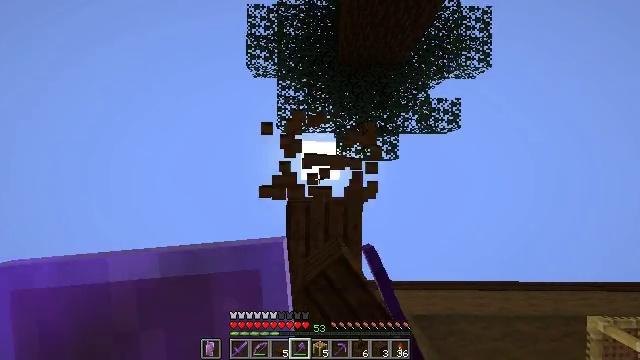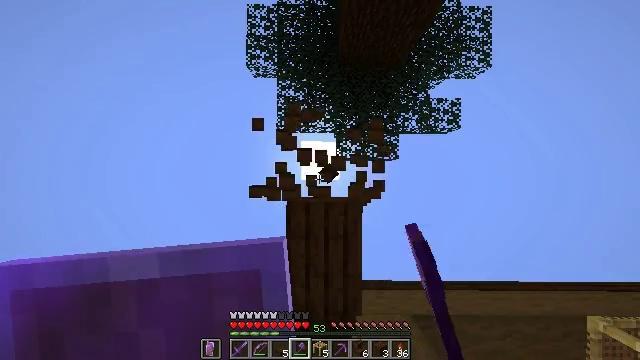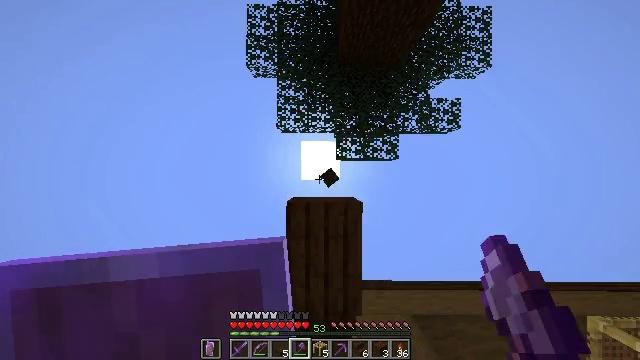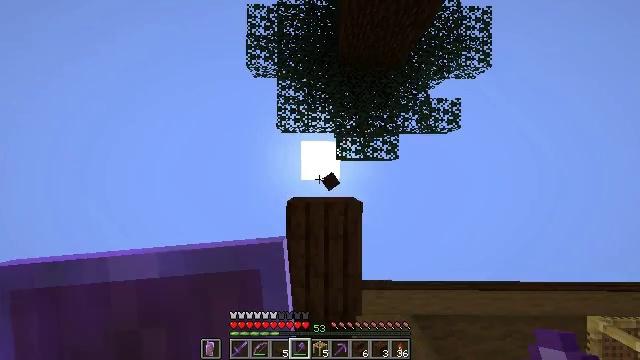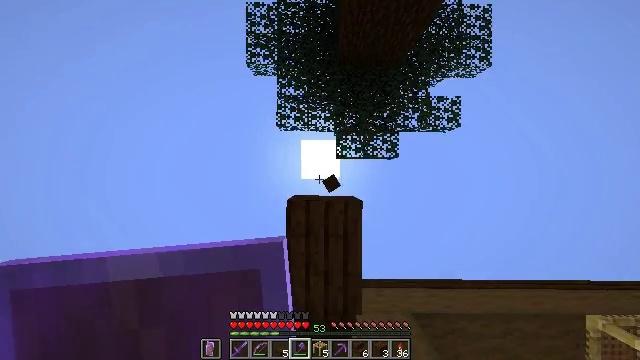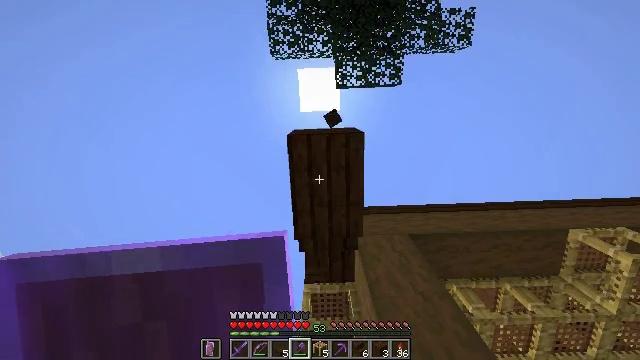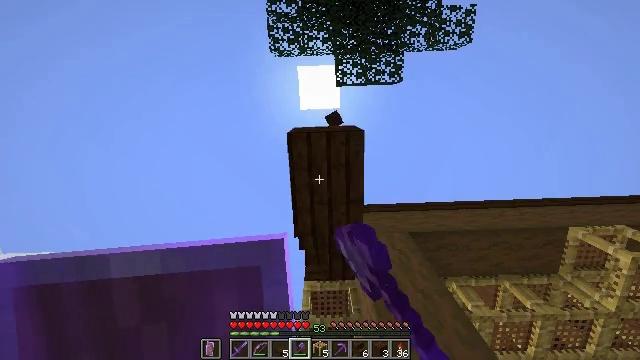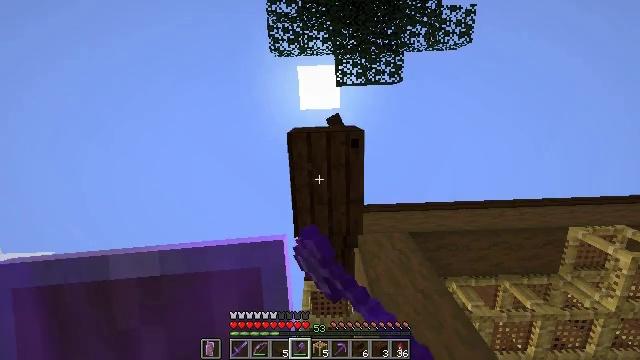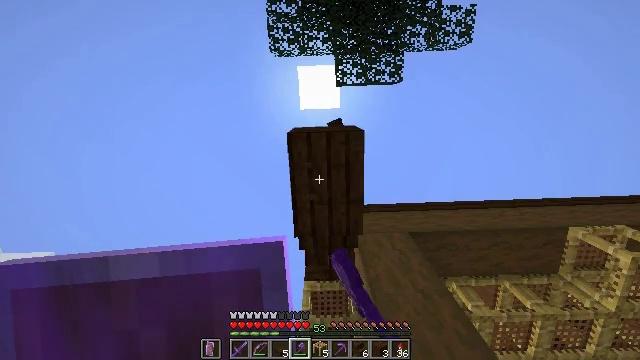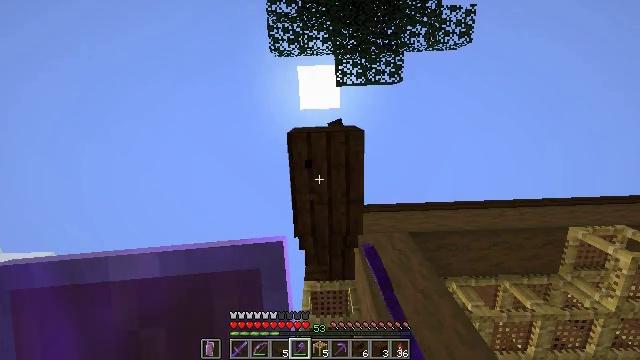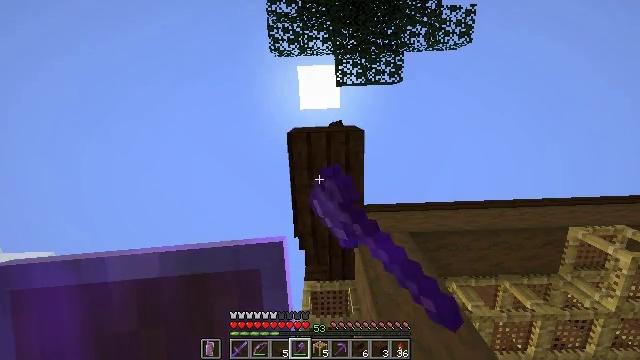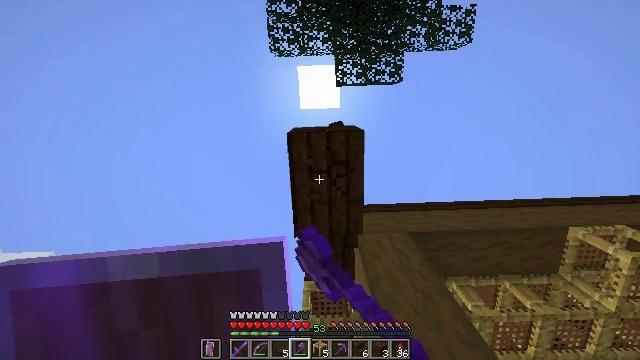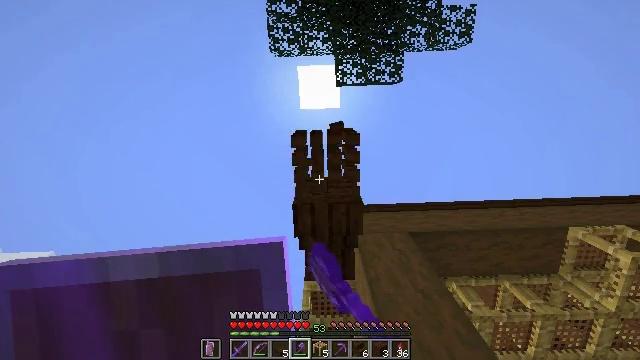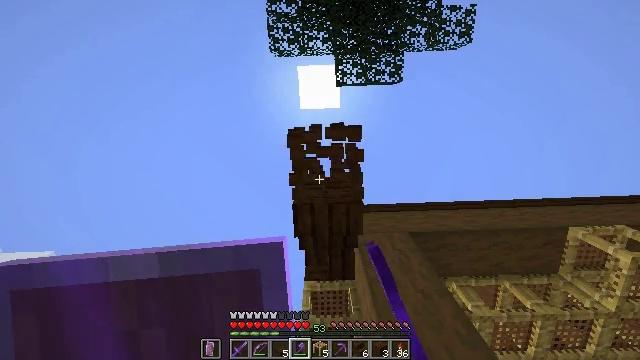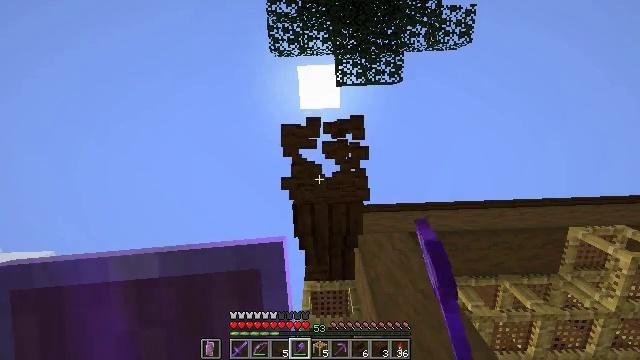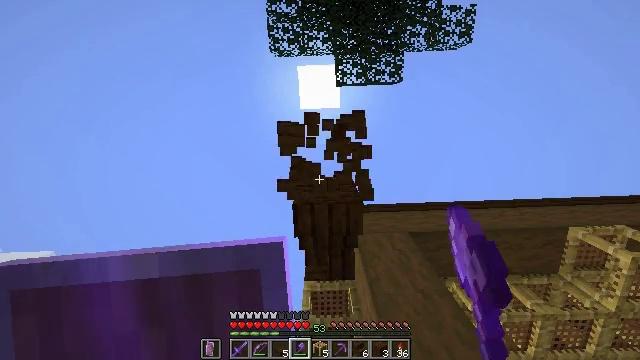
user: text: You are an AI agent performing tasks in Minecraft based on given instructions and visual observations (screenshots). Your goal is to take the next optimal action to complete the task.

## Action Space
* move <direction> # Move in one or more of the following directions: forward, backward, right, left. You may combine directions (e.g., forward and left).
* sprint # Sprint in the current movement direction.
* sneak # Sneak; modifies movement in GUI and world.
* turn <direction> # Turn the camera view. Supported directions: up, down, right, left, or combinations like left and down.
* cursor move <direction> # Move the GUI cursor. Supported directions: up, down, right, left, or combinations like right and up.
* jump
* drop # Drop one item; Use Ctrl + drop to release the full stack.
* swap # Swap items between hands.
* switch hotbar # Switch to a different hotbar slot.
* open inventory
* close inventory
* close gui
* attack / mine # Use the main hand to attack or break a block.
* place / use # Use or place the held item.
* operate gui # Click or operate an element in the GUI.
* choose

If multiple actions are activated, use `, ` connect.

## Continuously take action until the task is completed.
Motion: motion action
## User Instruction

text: Retrieve dark oak planks for building.
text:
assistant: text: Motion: attack / mine
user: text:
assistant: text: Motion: attack / mine
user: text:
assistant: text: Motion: attack / mine
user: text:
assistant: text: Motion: attack / mine
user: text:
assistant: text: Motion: turn left and down, attack / mine
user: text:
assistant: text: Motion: attack / mine
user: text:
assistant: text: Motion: attack / mine
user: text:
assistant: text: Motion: attack / mine
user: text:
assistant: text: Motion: attack / mine
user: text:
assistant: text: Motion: attack / mine
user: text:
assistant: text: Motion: attack / mine
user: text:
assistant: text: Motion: attack / mine
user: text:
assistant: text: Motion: attack / mine
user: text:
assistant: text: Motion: attack / mine
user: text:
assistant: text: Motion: attack / mine
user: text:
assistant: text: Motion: attack / mine
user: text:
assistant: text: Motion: attack / mine